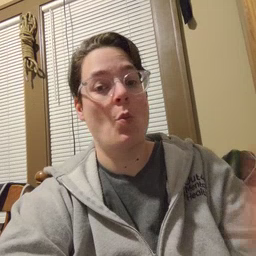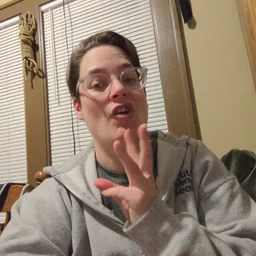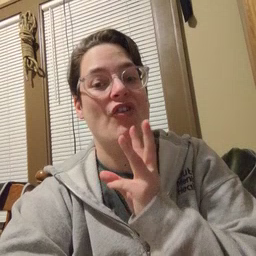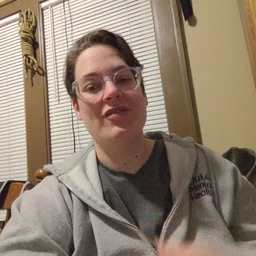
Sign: water